Interaction volume radius: 5 \u00c5
Interaction volume height: 10 \u00c5
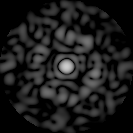
Disorder parameter: 0.8305